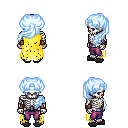
a pixel art fantasy rpg character, male body template, skeleton, yellow tattered cape, magenta pants, white cyan princess hairstyle, cloth bracers, gray slippers, four views (front, back, left, right), 2x2 character sprite sheet, small pixel art, hard edges, no anti-aliasing